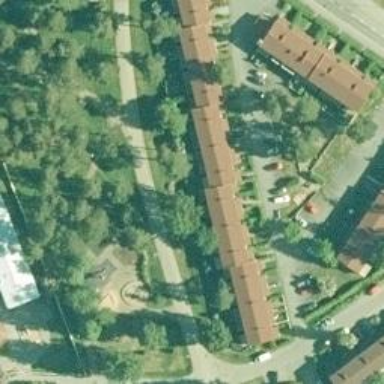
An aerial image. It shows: Terrace building.